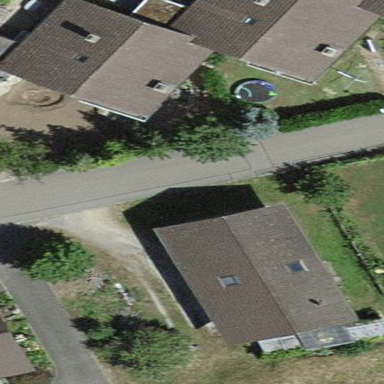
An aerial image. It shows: Building with tile roof.